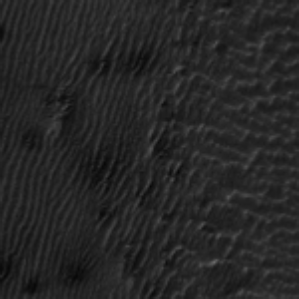
Label: frost